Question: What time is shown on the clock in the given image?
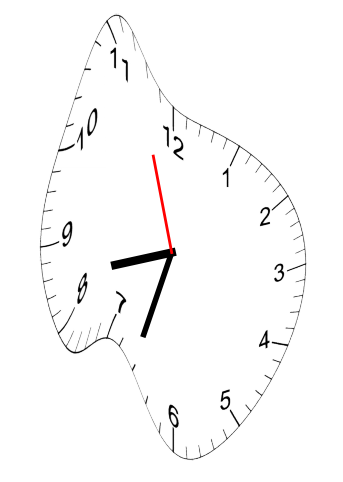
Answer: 08:32:57